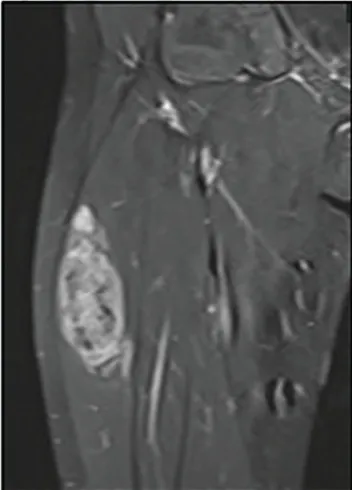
Radiological findings. Heterogenous enhancement on gadolinium-enhanced T1-weighed fat-suppressed imaging [, coronal view.
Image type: radiology (mri)